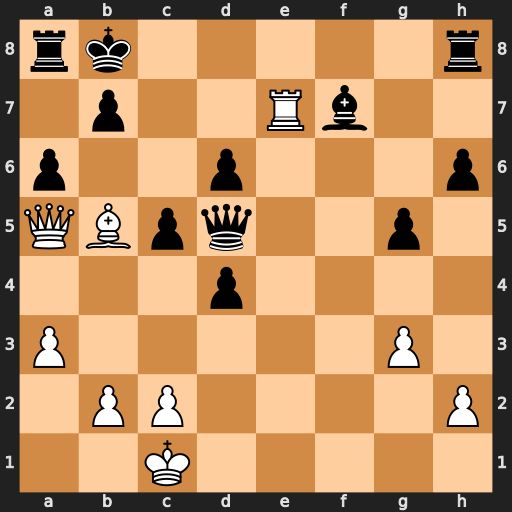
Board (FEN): rk5r/1p2Rb2/p2p3p/QBpq2p1/3p4/P5P1/1PP4P/2K5
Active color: w
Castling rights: -
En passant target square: -
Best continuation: Qc7+ Ka7 Bc6